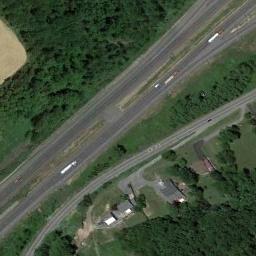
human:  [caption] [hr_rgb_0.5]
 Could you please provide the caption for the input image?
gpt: The freeway goes through the forest with some cars .

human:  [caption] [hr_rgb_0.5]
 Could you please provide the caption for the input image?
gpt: A straight freeway and a freeway with a small bend go through the forest with a clearing and on the other side are some houses .

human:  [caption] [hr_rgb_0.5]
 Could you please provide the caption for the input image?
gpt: There are large green forests around the freeway, There are several cars on the freeway, There are several buildings in the forest .

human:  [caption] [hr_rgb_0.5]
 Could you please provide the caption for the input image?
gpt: There was a lot of traffic on the motorway .

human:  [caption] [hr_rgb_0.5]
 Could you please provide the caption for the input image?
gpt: There are green belts along the freeway with some buildings beside .